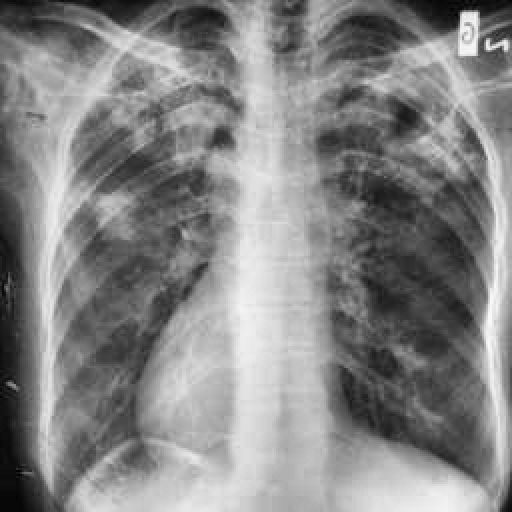
Finding: TUBERCULOSIS